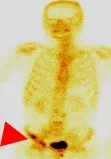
Representative emission computed tomography scans. Posterior scans, showed a hypermetabolically abnormal uptake at the right iliac bone (arrowheads) and T10, and T12 vertebral bodies (arrows).
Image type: radiology (ct)